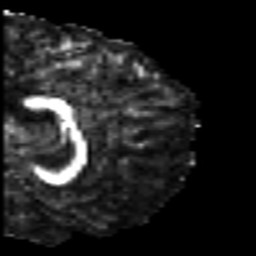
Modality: FA
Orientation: sagittal
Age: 19
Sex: male
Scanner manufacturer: siemens
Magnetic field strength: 3 T
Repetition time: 7 s
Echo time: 0.0926 s